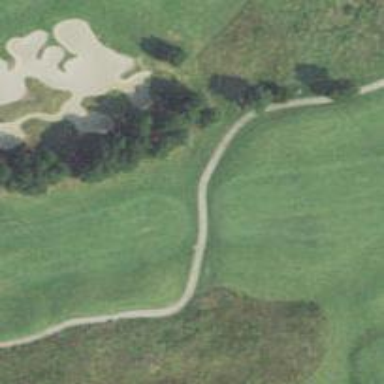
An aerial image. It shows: View of golf hole.